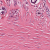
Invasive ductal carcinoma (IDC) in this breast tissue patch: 1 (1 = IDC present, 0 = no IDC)